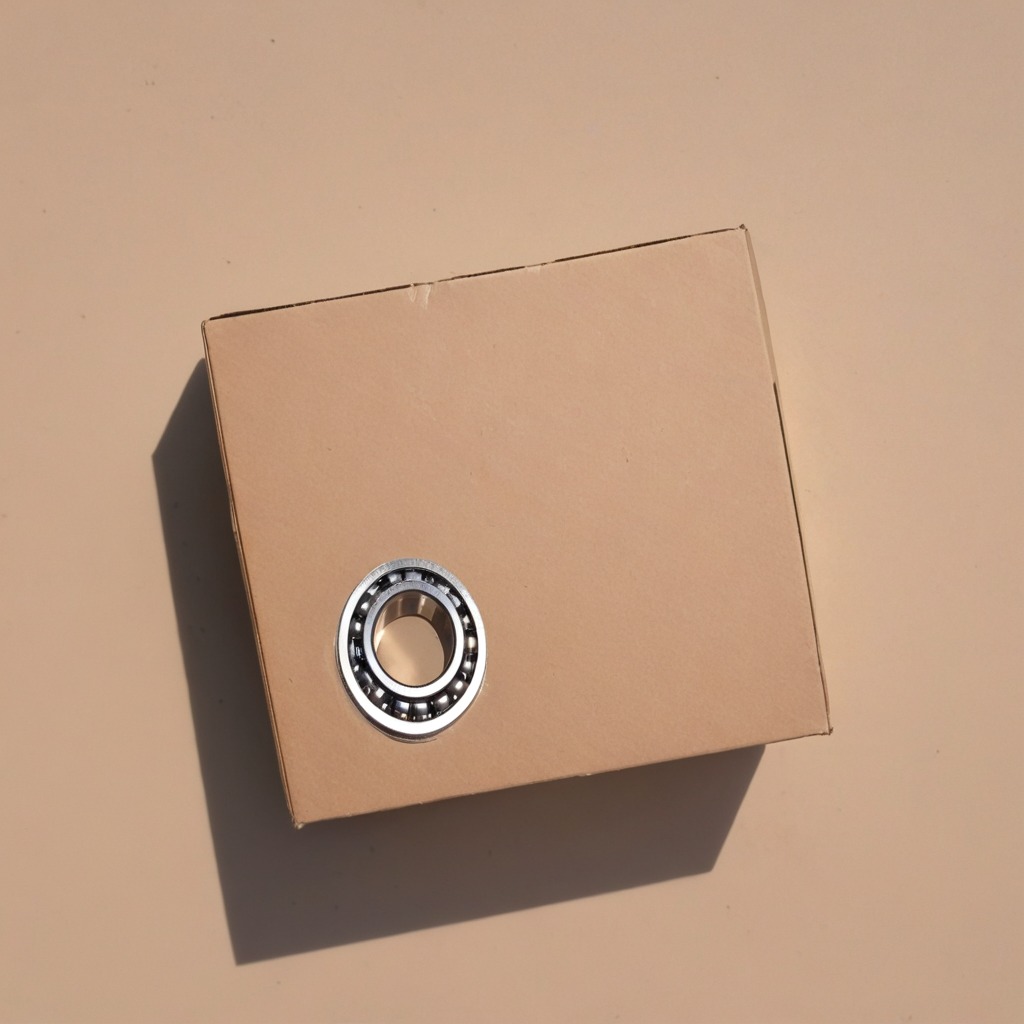
A metal ball bearing is lying on a clean dry cardboard box surface in an outdoor workshop during daytime bright natural light soft shadows slightly creased but